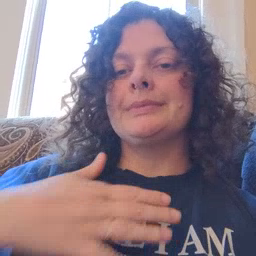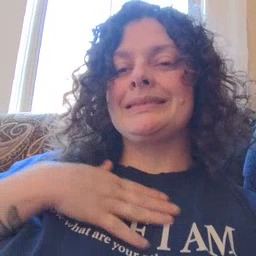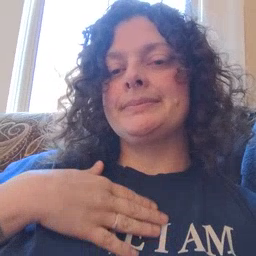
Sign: please